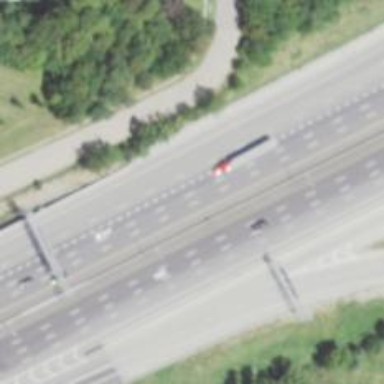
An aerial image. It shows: View of motorway.